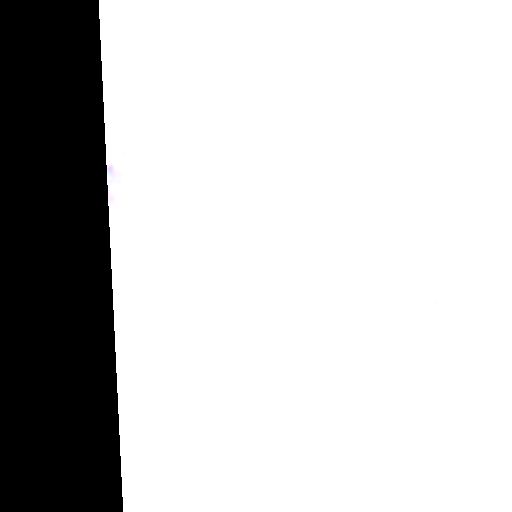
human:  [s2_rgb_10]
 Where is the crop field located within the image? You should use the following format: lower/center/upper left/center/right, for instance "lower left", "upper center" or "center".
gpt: The crop field is located in the upper right of the image.
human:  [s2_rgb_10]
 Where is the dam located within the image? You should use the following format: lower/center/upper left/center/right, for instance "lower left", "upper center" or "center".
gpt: The dam is located in the lower left of the image.
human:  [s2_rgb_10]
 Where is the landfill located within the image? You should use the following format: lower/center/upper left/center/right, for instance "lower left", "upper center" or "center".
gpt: There is no landfill in the image.